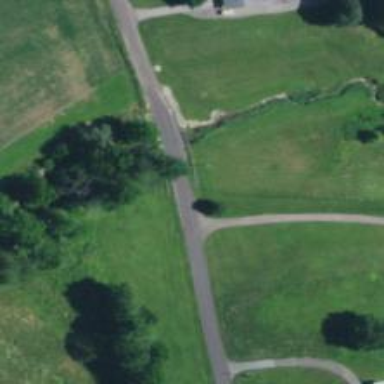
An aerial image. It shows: Unclassified road with asphalt surface passing over box culvert bridge.